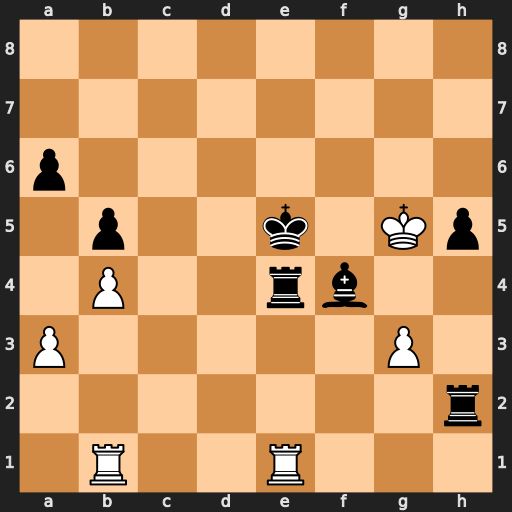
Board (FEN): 8/8/p7/1p2k1Kp/1P2rb2/P5P1/7r/1R2R3
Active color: w
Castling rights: -
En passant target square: -
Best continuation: gxf4+ Kd5 Rbd1+ Rd4 Re5+